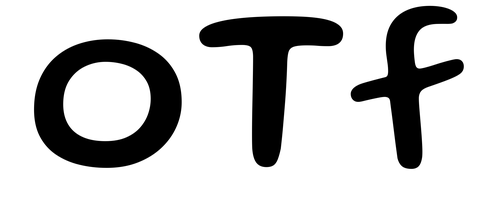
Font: Gluten_Regular